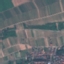
Land use / land cover: PermanentCrop